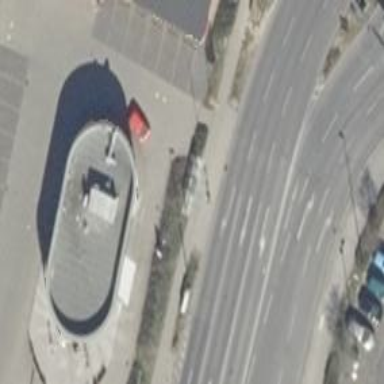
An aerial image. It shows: Public transport stop position.